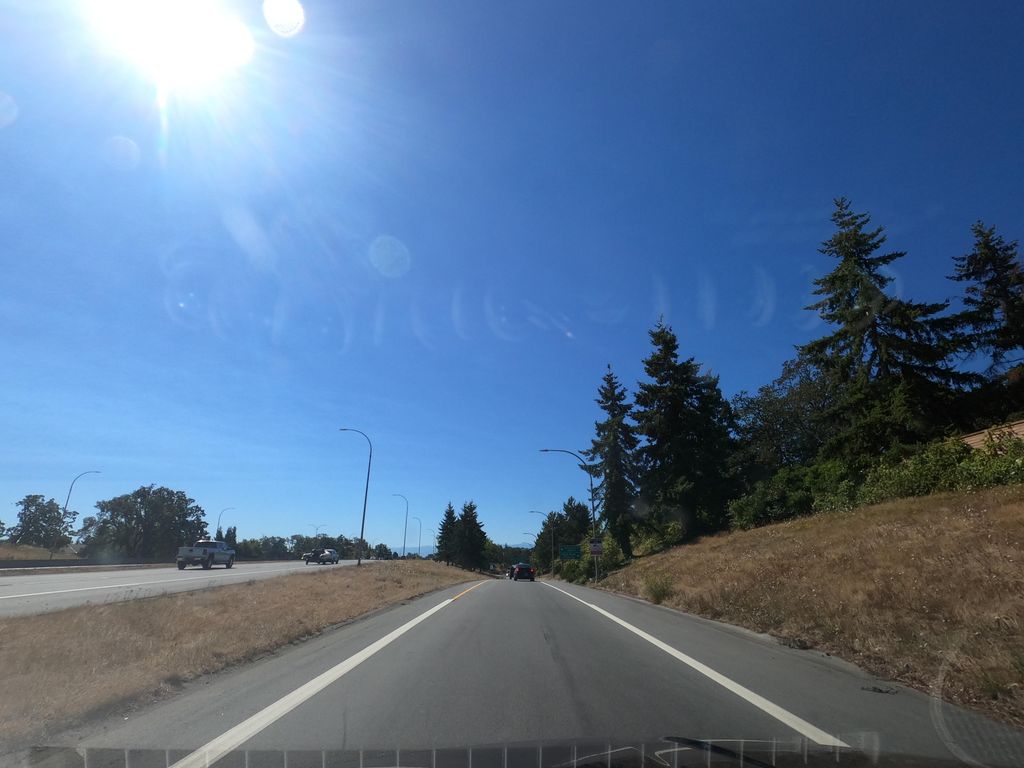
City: victoria